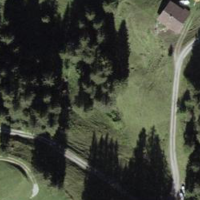
EUNIS habitat code: 43
Species observed at this site:
Astrantia major